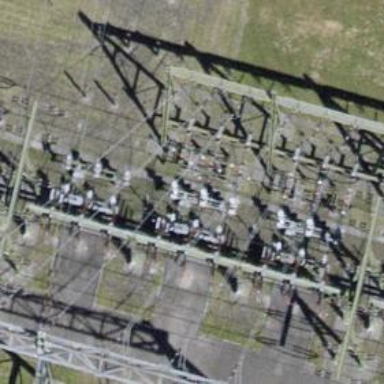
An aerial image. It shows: Three cables of power line.